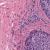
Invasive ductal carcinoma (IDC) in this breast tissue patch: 0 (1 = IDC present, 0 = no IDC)